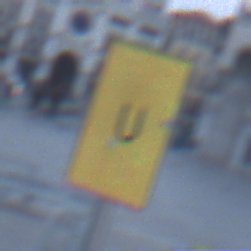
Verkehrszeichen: AnkuendigungOderFortsetzungUmleitungOhnePfeilsymbol
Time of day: Dawn
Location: Outdoor (Urban)
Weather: Clear
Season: NotSpecified
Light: Natural